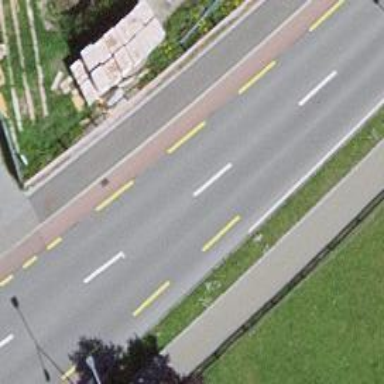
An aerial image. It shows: Tertiary road with paved surface. There are sidewalks on both sides and cycle lane on the left.